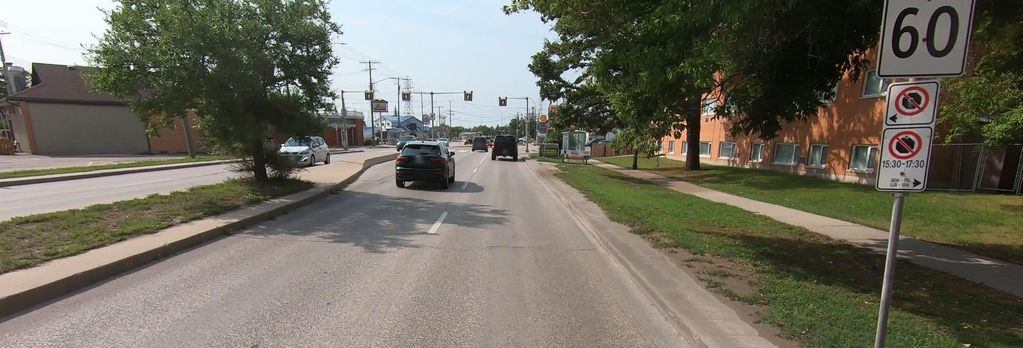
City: winnipeg